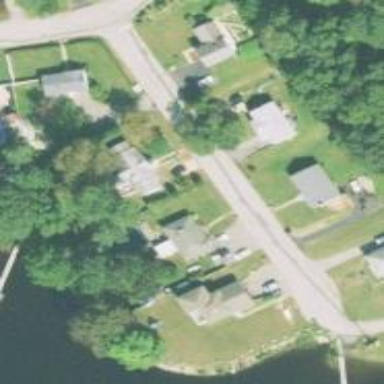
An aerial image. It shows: Residential driveway serving as service road.